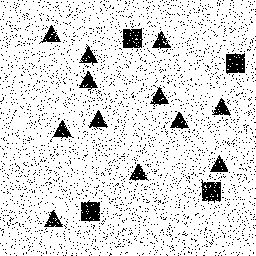
Squares: 4
Triangles: 12
Stars: 0
Total shapes: 16